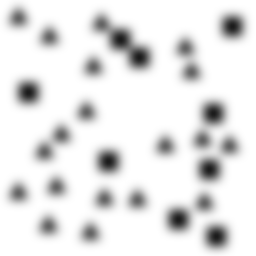
Squares: 9
Triangles: 19
Stars: 0
Total shapes: 28